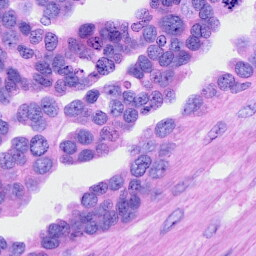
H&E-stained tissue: Ovarian